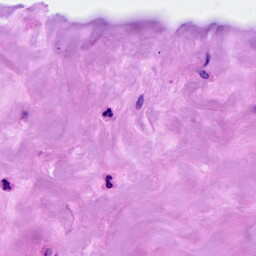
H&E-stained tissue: Breast